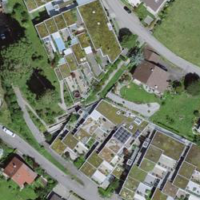
EUNIS habitat code: 54
Species observed at this site:
Allium ursinum